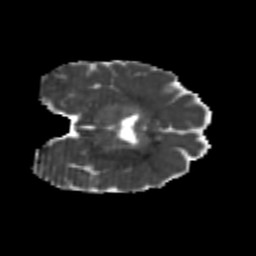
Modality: MD
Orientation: coronal
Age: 22
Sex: female
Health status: healthy
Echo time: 0.074 s